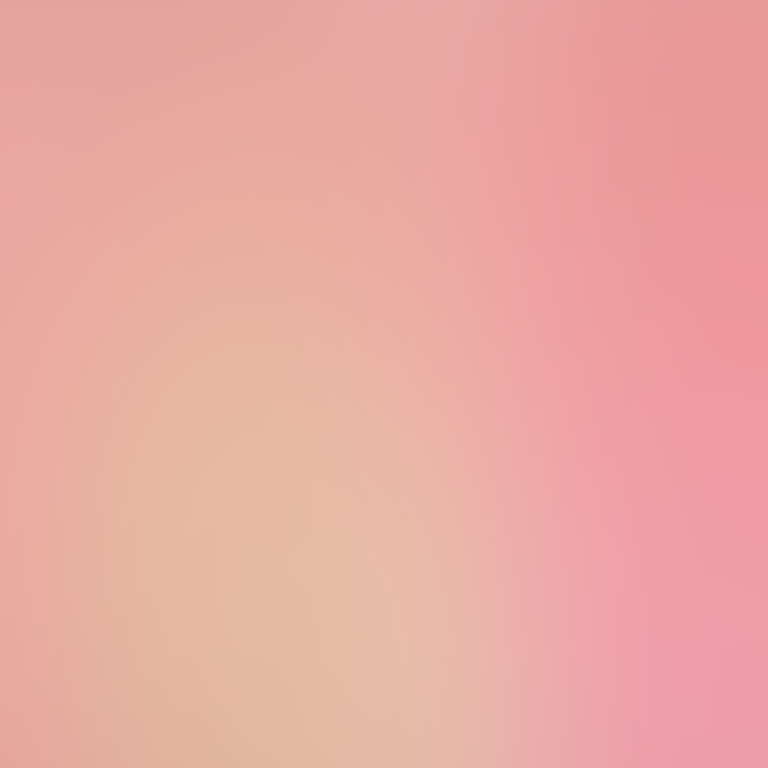
Abstract light effect, smooth gradient from soft pink to warm peach, serene atmosphere, diffuse light, no room, no furniture, no objects.